Aerial crown-view tile of a tropical tree (Barro Colorado Island, Panama), acquired 20240918:
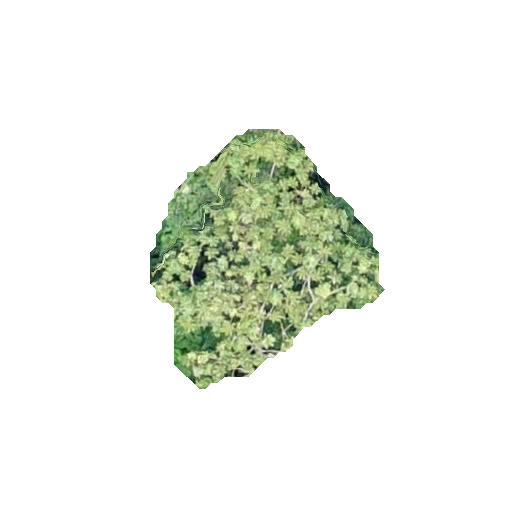
Species: Cecropia insignis
GBIF accepted scientific name: Cecropia insignis
Crown area: 59.851 m²